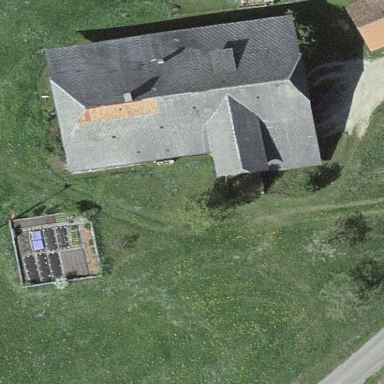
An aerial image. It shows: Farm building.